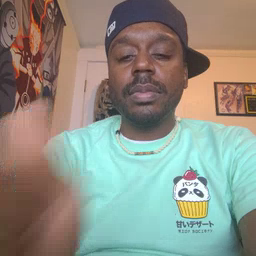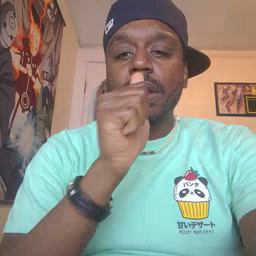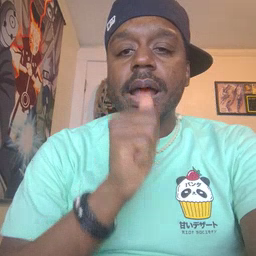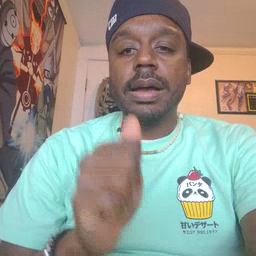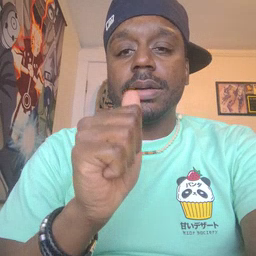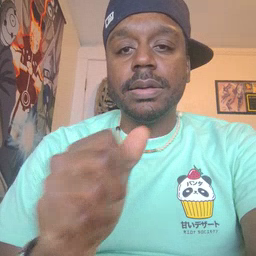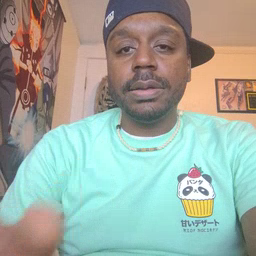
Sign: hide